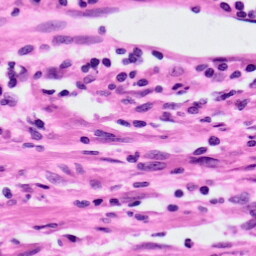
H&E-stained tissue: Lung